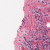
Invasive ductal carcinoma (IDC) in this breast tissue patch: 0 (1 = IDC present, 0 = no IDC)